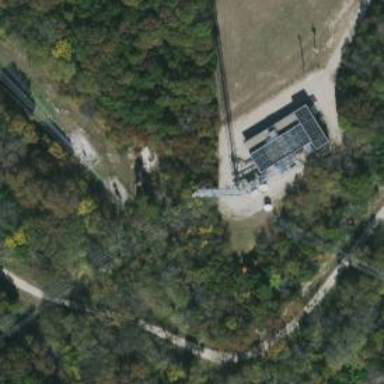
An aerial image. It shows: Mast tower used for communication.